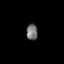
Tissue: lung
Cell type: Endothelial cells
Senescence score: 0.6369
Nuclear area (px): 179
Mean DAPI intensity: 113.441